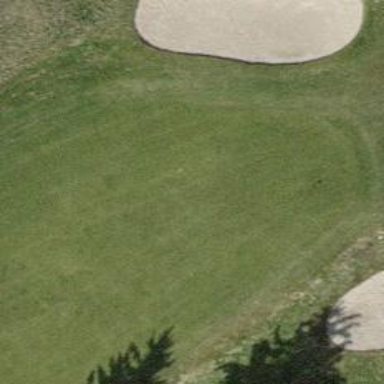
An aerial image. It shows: View of golf hole.